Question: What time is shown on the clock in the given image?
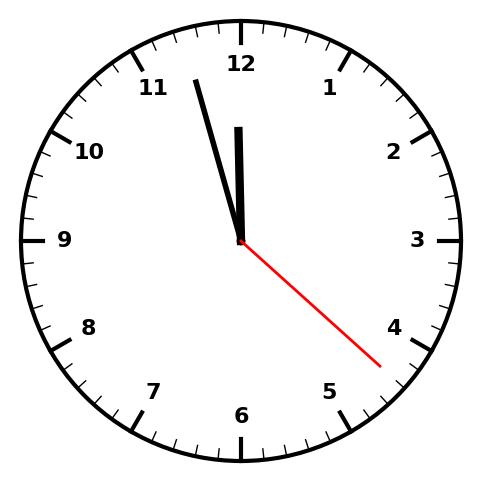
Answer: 11:57:22